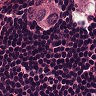
Metastatic tissue present: yes